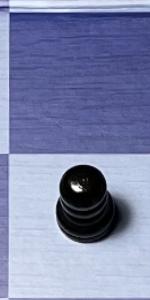
Label: Pawn_Black